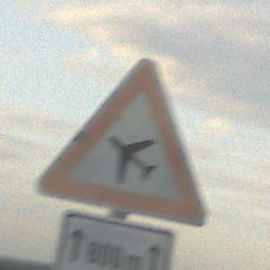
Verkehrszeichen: FlugbetriebRechts
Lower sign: LaengeEinerStrecke1
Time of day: SunriseSunset
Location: Outdoor (RoadRail)
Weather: PartlyCloudy
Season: NotSpecified
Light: Natural